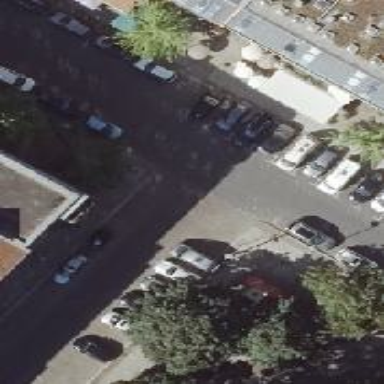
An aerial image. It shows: Residential road with asphalt surface and separate sidewalks. There is parallel on-street parking on the left lane.